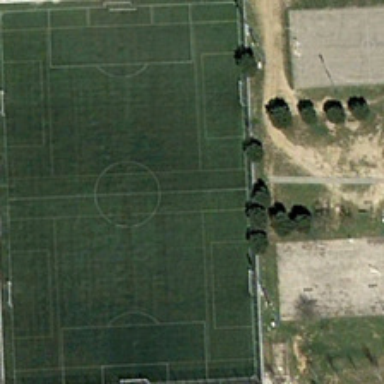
A football field is near several green trees .